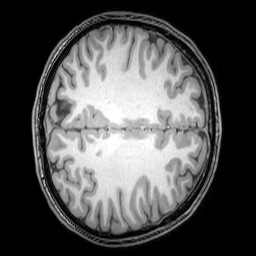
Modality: T1w
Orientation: axial
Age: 22
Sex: male
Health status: healthy
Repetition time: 0.081 s
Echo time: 0.037 s